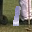
Label: 1